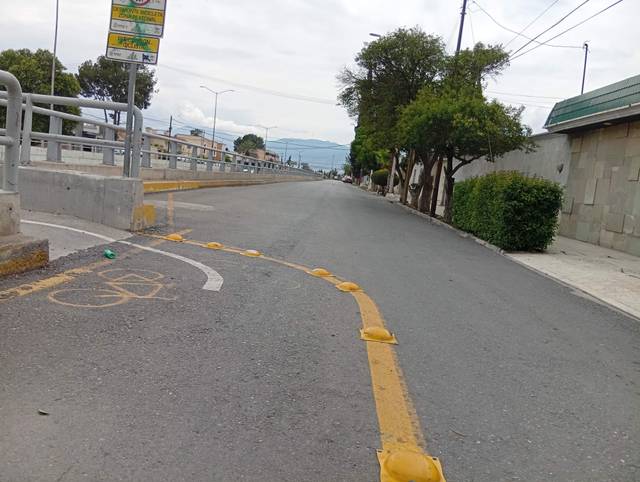
Region: Mexico
Coordinates: 25.445, -101.003